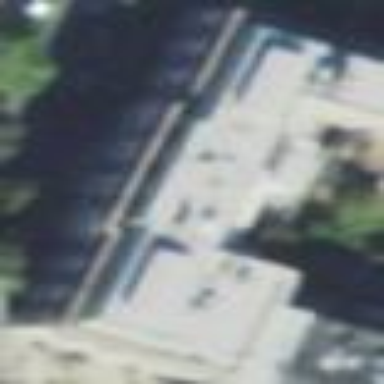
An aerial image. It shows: Library building.